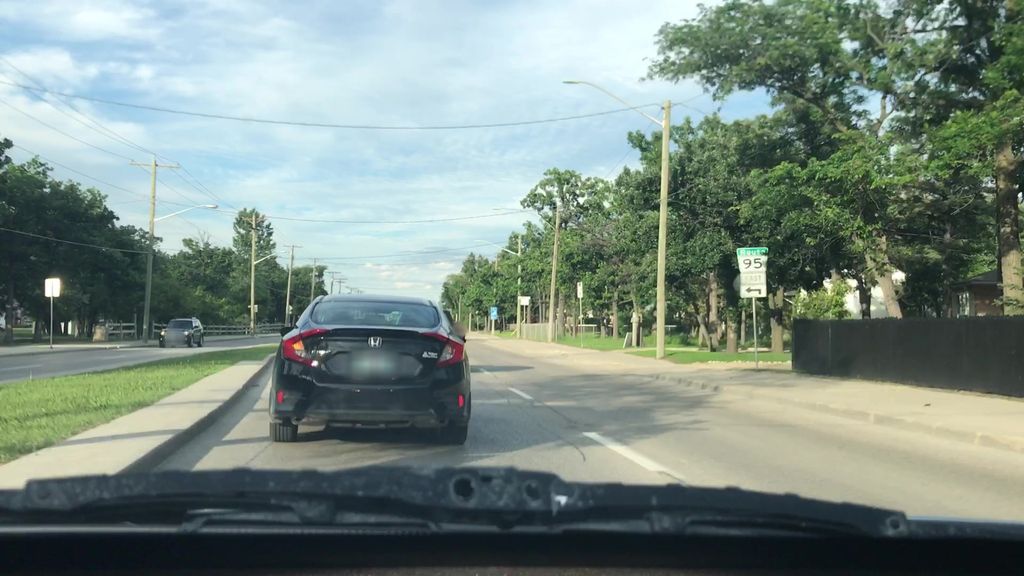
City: winnipeg